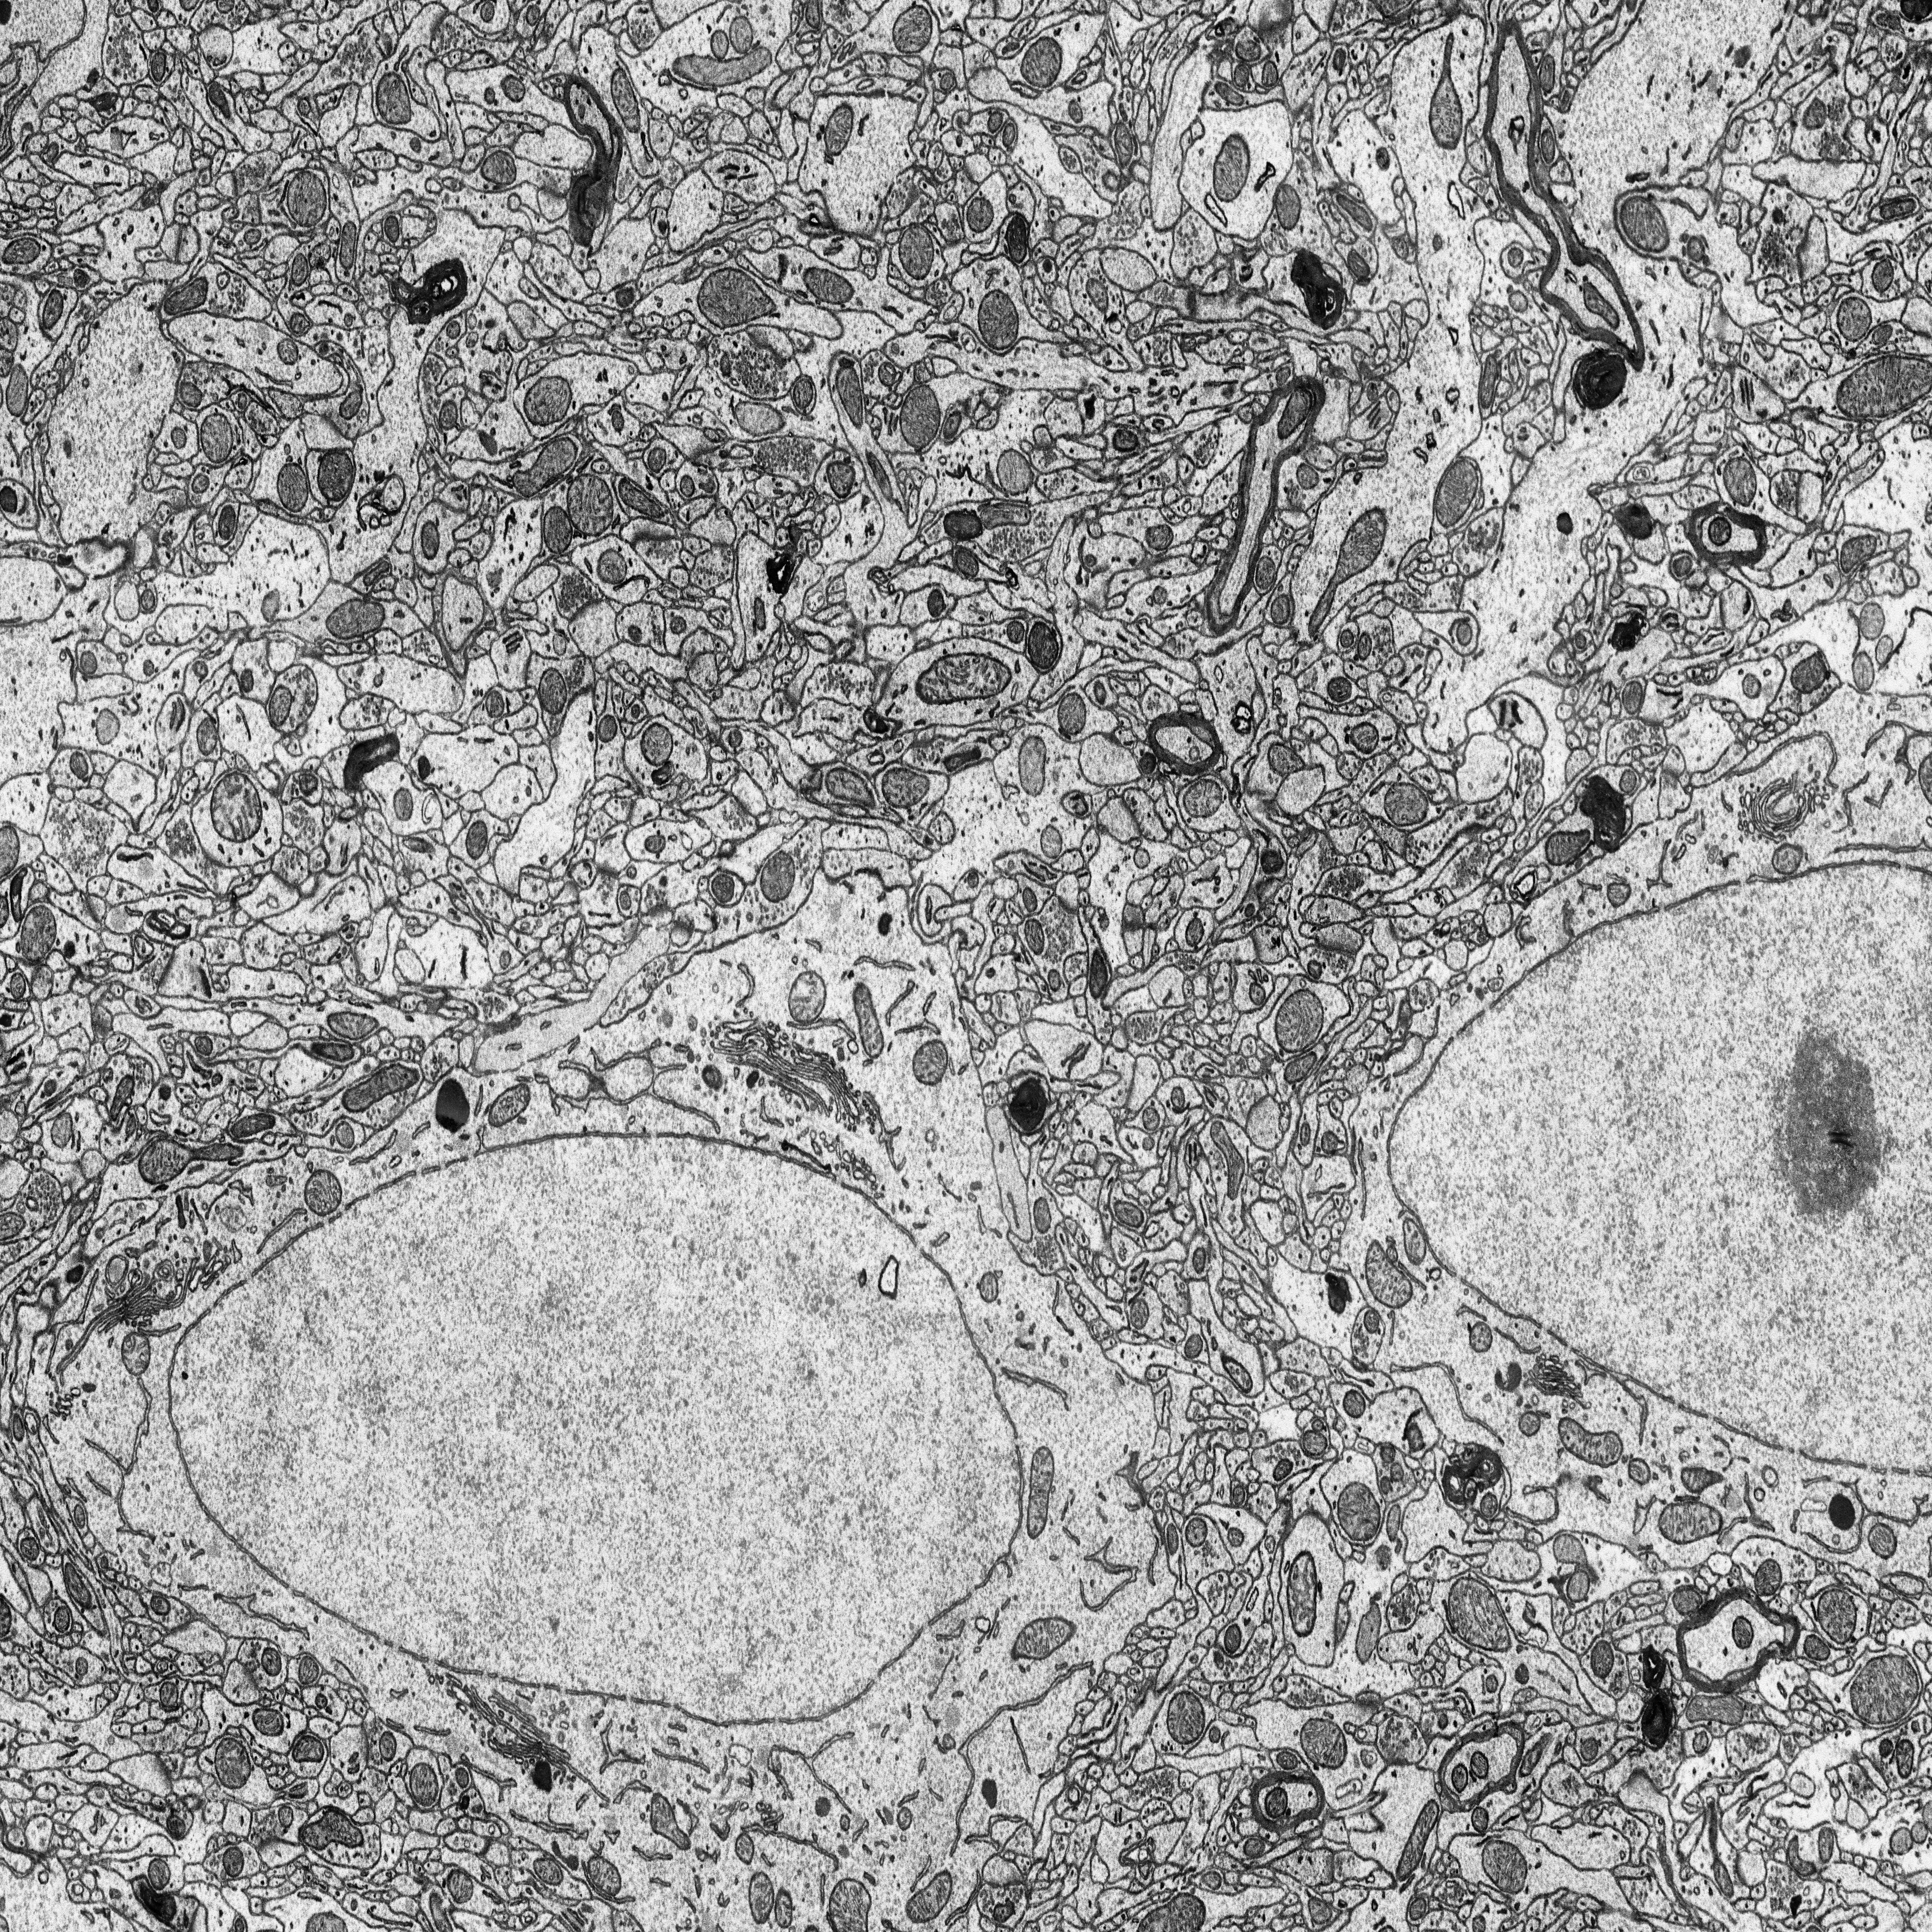
Electron microscopy slice of rat cortex tissue
Slice depth (z): 331
Mitochondria instances in slice: 363